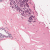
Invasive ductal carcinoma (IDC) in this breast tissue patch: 0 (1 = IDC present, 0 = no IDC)